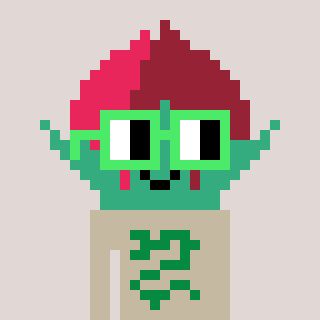
a pixel art character with square light green glasses, a rosebud-shaped head and a bege-colored body on a warm background